Current action and preconditions to check: trajectory_clear

Your task: For each precondition in the list above, predict whether it will hold at this action.

Consider the current scene as observed from the mobile robot's camera, and analyze the predicted future states of all dynamic agents (e.g., people, animals, vehicles, or any moving entities) within the NEXT SECOND.

IMPORTANT: Only answer "very likely" if you are absolutely certain—based on strong, clear evidence—that a dynamic agent will violate the precondition in the predicted future state. Do NOT answer "very likely" for unlikely, ambiguous, or low-probability risks.

Ask yourself for each precondition: Is there a high probability, with clear and convincing evidence, that the predicted future states of any dynamic agent will interfere with the predicted future state of the currently executing action within the NEXT SECOND, causing that precondition to fail?

Assess the risk level based on these predictions. Use "likely" or "very likely" if motions create a clear risk of interference.

Use "neutral" or "improbable" if agents are nearby but their predicted paths are clearly diverging or non-conflicting.

Failure Risk Categories: "very improbable", "improbable", "neutral", "likely", "very likely"

Answer Format: Output ONLY the probability_of_failure value from these categories: "very improbable", "improbable", "neutral", "likely", "very likely"

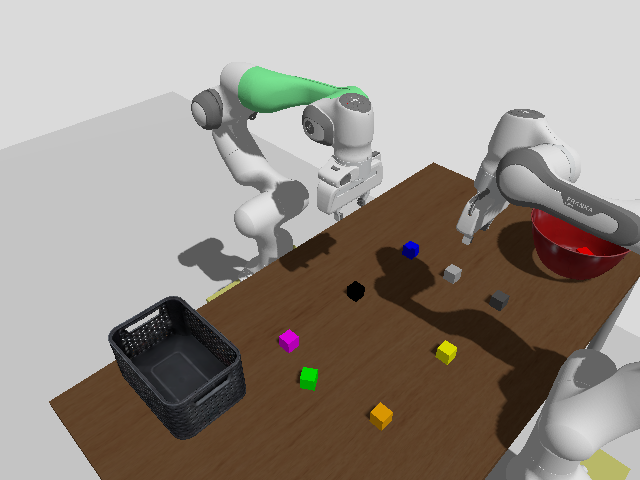

Answer: improbable